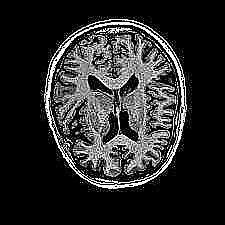
Label: notumor